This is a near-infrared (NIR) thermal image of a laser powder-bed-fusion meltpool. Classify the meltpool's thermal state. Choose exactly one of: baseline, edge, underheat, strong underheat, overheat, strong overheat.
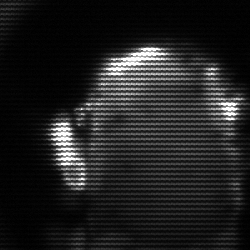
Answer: baseline